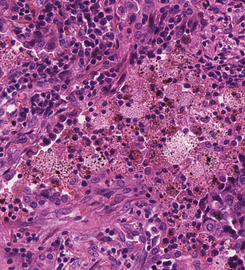
Tumor epithelial tissue: yes
Tumor-associated stroma tissue: yes
Normal tissue: no